Question: my application crashes at start and I have no idea why. I'm testing it on a real device (Samsung Galaxy S3 GT-I9300). Here is the exception:

So, that's what I've added to onCreate():
'''
walking.setOnClickListener(new View.OnClickListener() {
public void onClick(View v) {
travel_mode = "walking";
walking.setImageResource(R.drawable.walking_sel);
biking.setImageResource(R.drawable.regular_biking);
driving.setImageResource(R.drawable.car_icon);
transit.setImageResource(R.drawable.transit_icon);
}
});
biking.setOnClickListener(new View.OnClickListener() {
public void onClick(View v) {
travel_mode = "biking";
walking.setImageResource(R.drawable.walking);
biking.setImageResource(R.drawable.regular_biking_sel);
driving.setImageResource(R.drawable.car_icon);
transit.setImageResource(R.drawable.transit_icon);
}
});
'''
Before I've added this piece of code, everything worked correctly.
And here is AndroidManifest.xml:
'''
<?xml version="1.0" encoding="utf-8"?>
<manifest xmlns:android="http://schemas.android.com/apk/res/android"
package="lukssoftware.kaart" >
<uses-permission android:name="android.permission.INTERNET" />
<uses-permission android:name="android.permission.ACCESS_NETWORK_STATE" />
<uses-permission android:name="android.permission.WRITE_EXTERNAL_STORAGE" />
<uses-permission android:name="com.google.android.providers.gsf.permission.READ_GSERVICES" />
<uses-permission android:name="android.permission.ACCESS_NETWORK_STATE" />
<uses-library android:name="com.google.android.maps" />
<uses-permission android:name="android.permission.ACCESS_COARSE_LOCATION" />
<uses-permission android:name="android.permission.ACCESS_FINE_LOCATION" />
<application
android:allowBackup="true"
android:icon="@mipmap/ic_launcher"
android:label="@string/app_name"
android:theme="@style/AppTheme" >
<meta-data
android:name="com.google.android.gms.version"
android:value="@integer/google_play_services_version" />
<meta-data
android:name="com.google.android.maps.v2.API_KEY"
android:value="***" />
<meta-data android:name="com.google.android.gms.version"
android:value="@integer/google_play_services_version" />
<activity
android:name="lukssoftware.kaart.kaart_welcome"
android:screenOrientation="portrait"
android:label="kaart" >
<intent-filter>
<action android:name="android.intent.action.MAIN" />
<category android:name="android.intent.category.LAUNCHER" />
</intent-filter>
</activity>
</application>
'''
Any ideas?
Thanks.
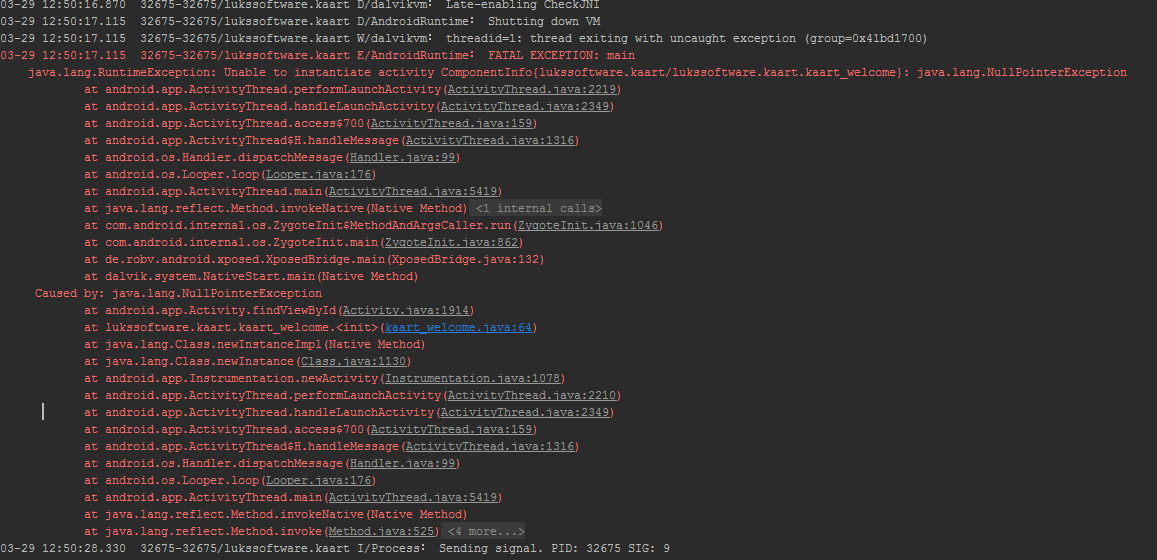
Answer: Please post more code and there is nothing to do with manifest here post layout xml and activity code where you have defined walking and biking findViews().
Just check it out that you have defined findViewsById of both walking and biking before you are calling setOnClickListener method.